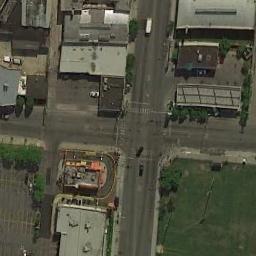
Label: intersection